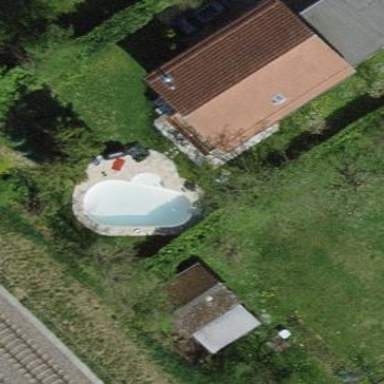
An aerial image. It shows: Garden enclosed by fence.